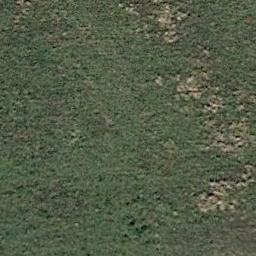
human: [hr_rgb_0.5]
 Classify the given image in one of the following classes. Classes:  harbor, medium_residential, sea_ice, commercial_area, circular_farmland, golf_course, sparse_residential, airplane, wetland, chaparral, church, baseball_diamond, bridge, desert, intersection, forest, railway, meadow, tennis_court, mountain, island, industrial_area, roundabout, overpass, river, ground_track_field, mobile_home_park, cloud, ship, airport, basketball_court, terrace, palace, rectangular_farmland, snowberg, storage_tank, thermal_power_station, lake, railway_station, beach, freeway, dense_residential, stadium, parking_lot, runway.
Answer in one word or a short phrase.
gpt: meadow